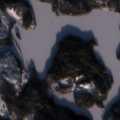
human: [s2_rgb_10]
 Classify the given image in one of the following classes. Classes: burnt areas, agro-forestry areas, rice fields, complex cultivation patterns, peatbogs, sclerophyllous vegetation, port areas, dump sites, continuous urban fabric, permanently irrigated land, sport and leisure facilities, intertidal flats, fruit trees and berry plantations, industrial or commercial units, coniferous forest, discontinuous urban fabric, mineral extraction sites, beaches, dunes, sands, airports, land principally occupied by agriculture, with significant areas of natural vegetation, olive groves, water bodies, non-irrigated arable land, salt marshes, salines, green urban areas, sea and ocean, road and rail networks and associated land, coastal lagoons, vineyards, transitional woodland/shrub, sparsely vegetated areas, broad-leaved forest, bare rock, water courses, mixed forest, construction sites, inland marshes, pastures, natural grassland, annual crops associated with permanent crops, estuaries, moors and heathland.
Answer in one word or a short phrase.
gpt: coniferous forest, mixed forest, water bodies